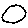
Label: circle